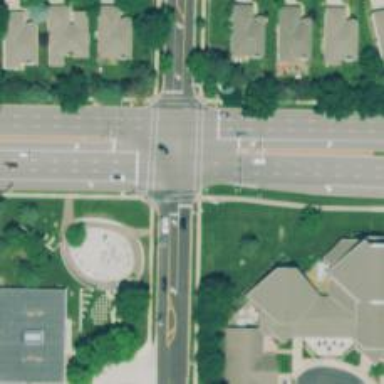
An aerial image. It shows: Road marking indicating solid crossing edge.